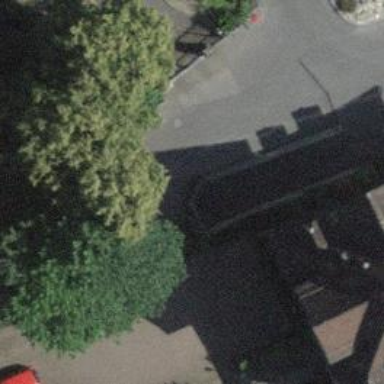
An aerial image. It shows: Driveway made of paving stones.